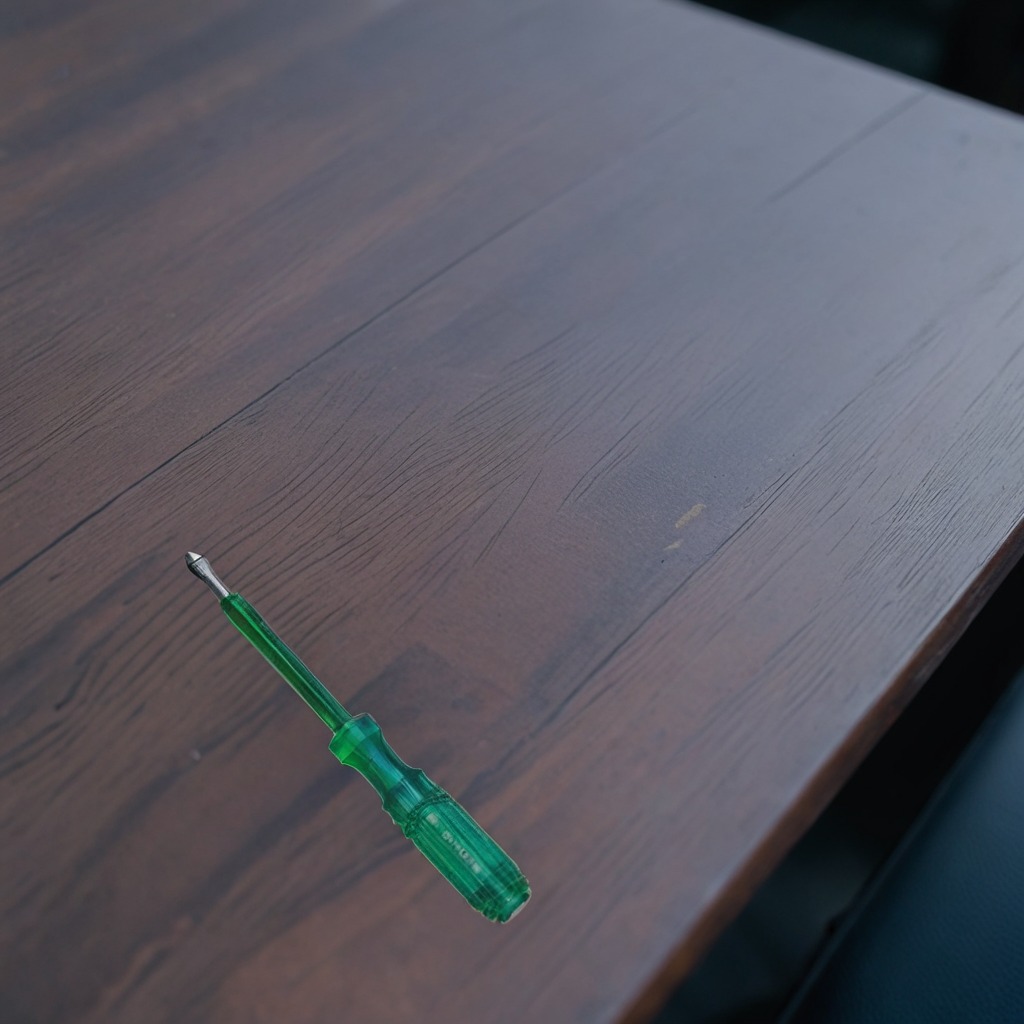
A screwdriver is lying on the old table with faint burn marks in a small garage at twilight.